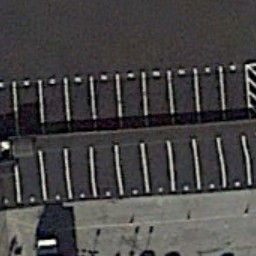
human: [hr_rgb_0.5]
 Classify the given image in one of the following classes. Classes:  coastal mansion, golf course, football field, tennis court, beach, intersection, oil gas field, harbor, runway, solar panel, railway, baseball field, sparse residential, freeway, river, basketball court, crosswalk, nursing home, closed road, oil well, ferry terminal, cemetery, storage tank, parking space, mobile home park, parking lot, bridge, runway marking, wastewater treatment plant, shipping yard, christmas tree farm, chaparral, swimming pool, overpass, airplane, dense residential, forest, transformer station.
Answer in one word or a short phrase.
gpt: parking space